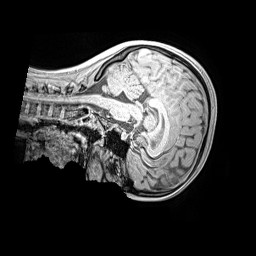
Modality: MP2RAGE
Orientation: sagittal
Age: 10
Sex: female
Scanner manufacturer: siemens
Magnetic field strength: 3 T
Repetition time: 4 s
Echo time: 0.00299 s